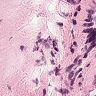
Metastatic tissue present: no